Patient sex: M
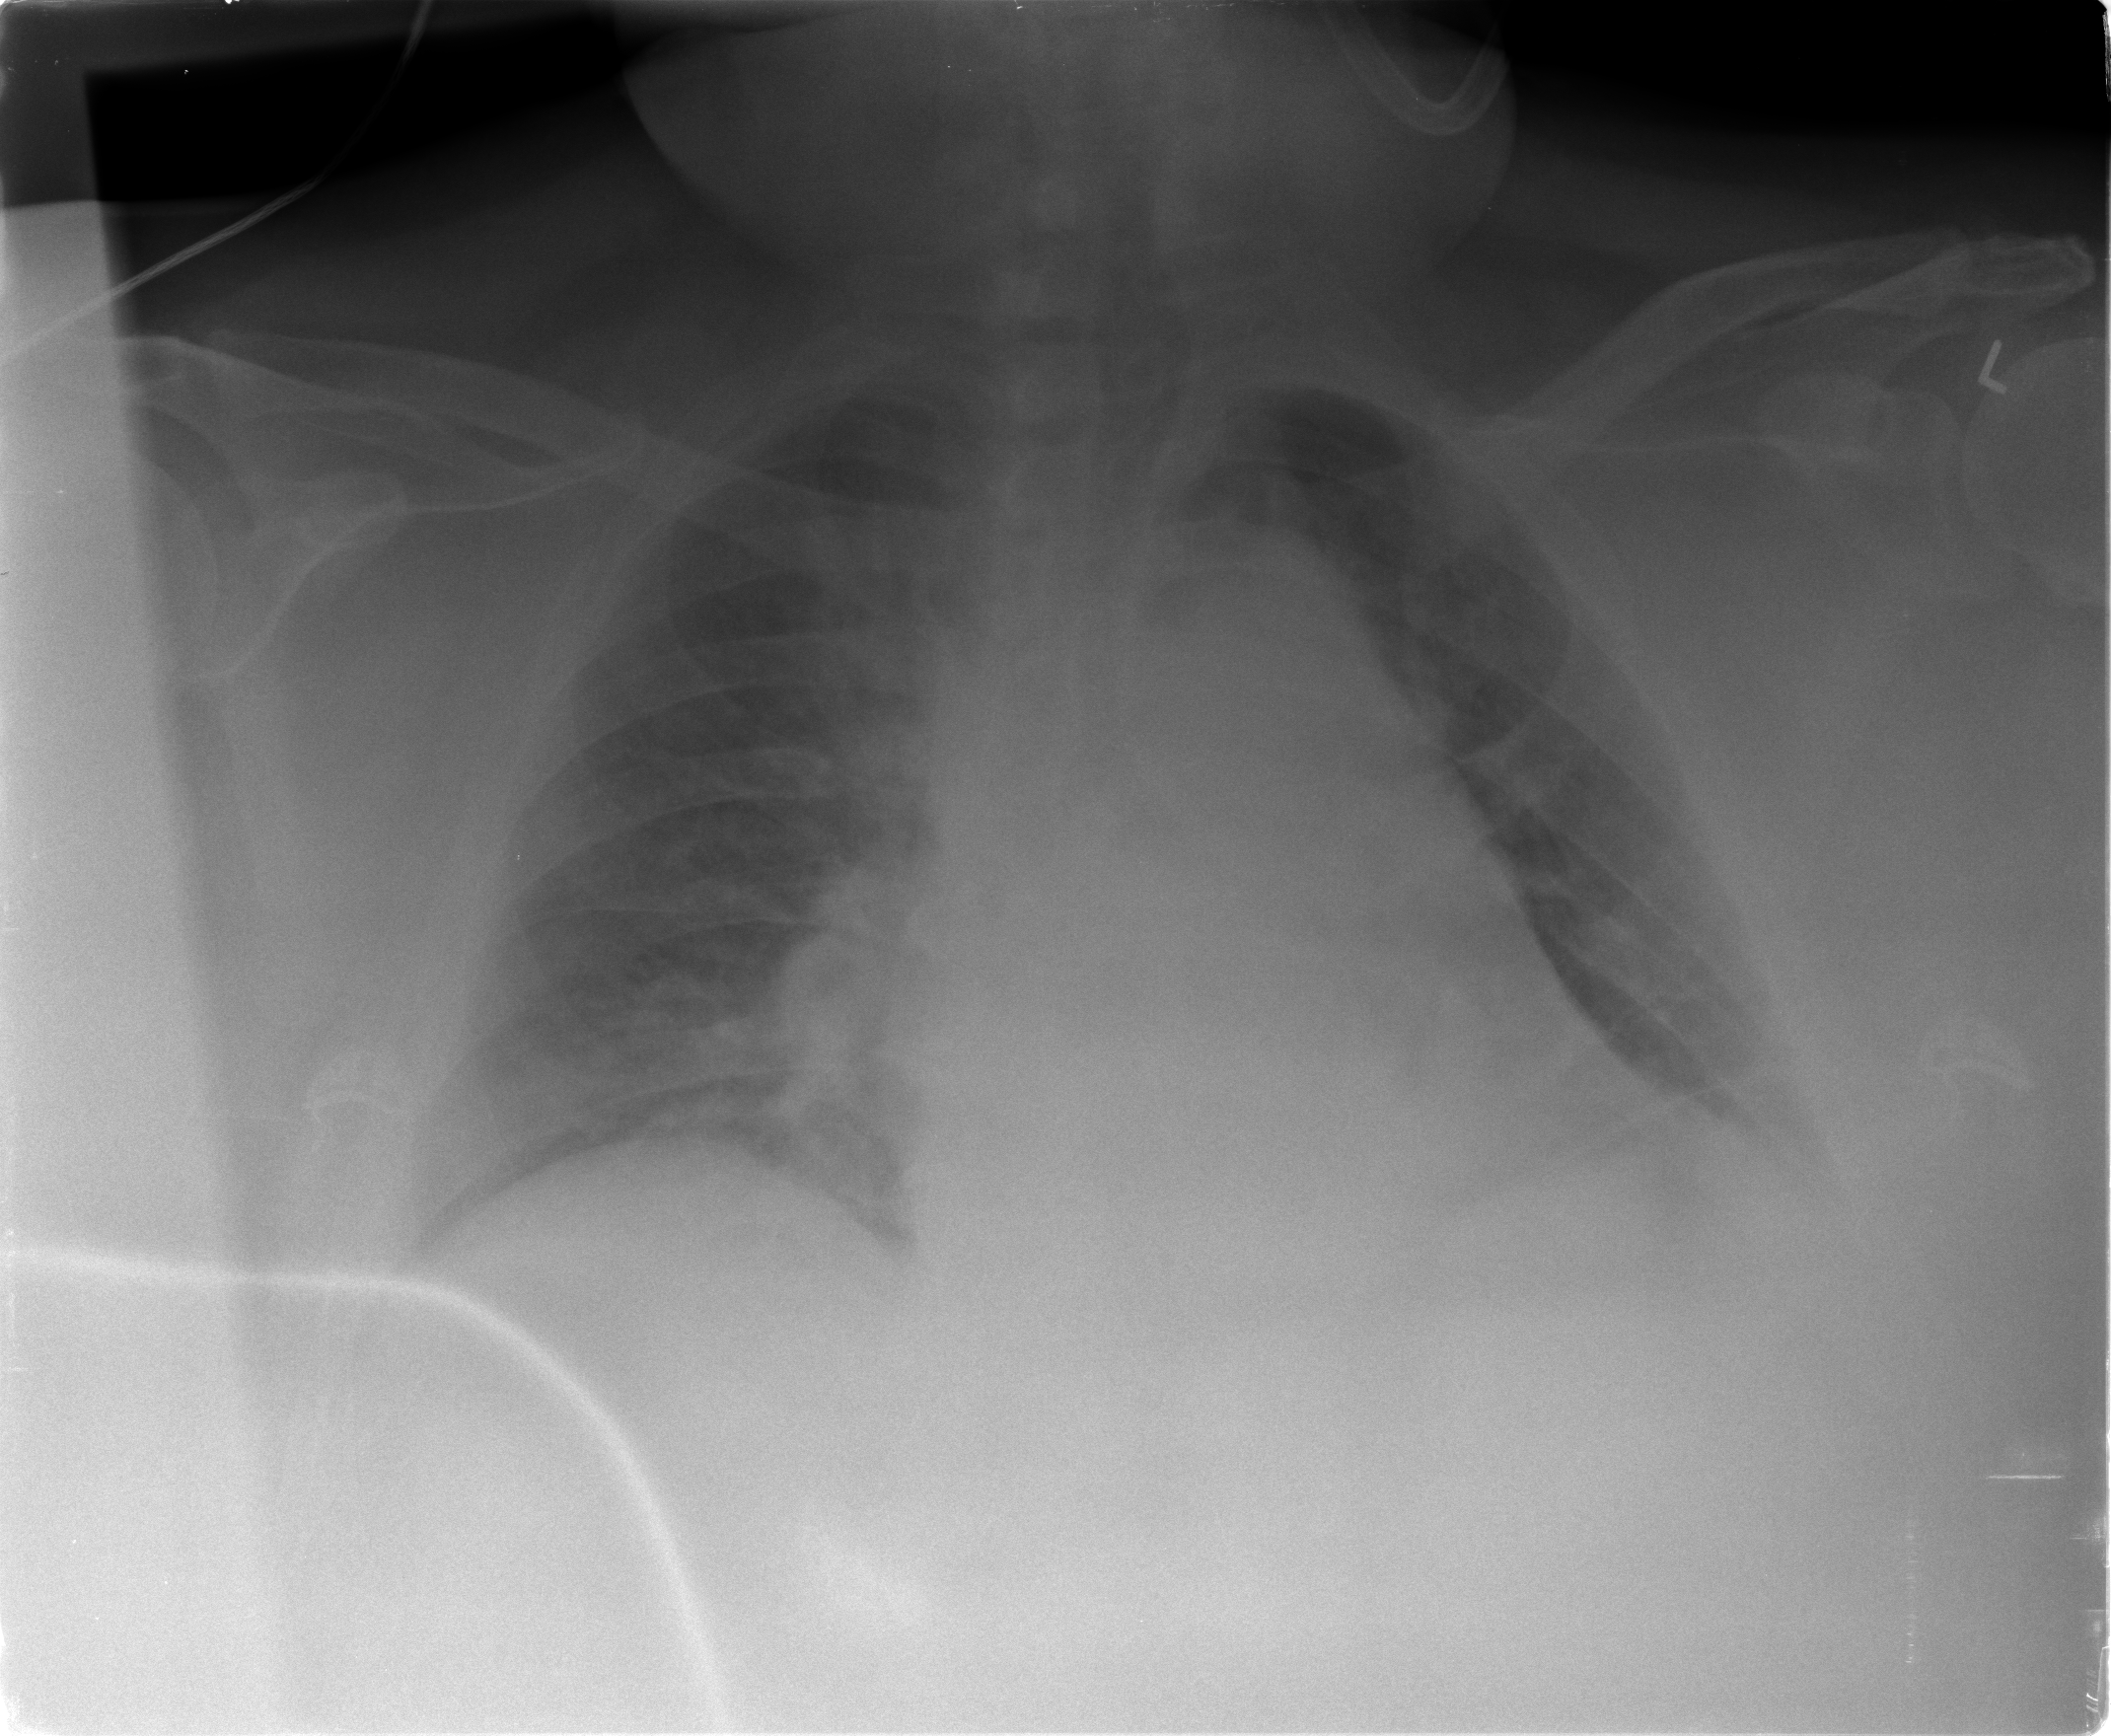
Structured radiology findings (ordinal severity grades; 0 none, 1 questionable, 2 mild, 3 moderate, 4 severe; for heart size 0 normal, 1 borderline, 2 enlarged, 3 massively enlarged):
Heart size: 2
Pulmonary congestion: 2
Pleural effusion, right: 0
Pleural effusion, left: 2
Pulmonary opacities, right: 0
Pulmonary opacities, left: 0
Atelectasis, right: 0
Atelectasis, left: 2